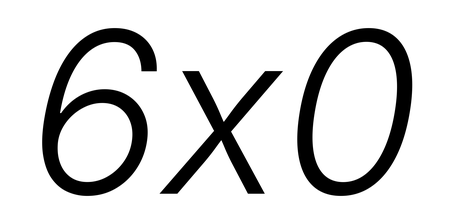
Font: Inter-Italic_Light_Italic